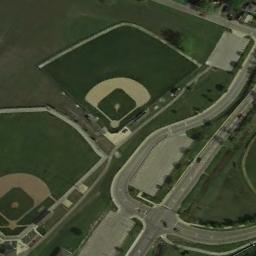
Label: baseball_diamond